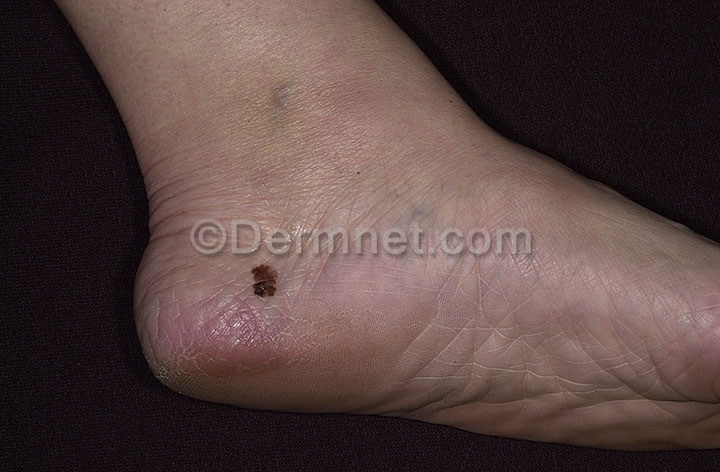
Disease: Melanoma Skin Cancer Nevi and Moles